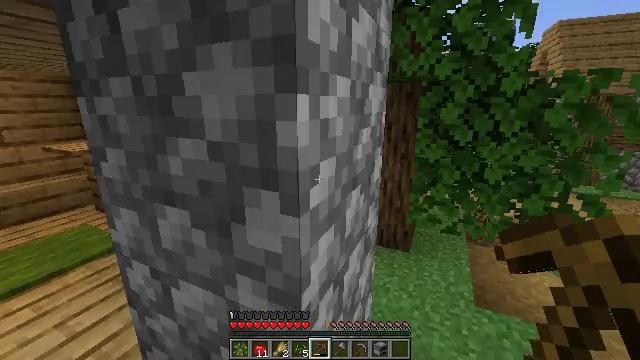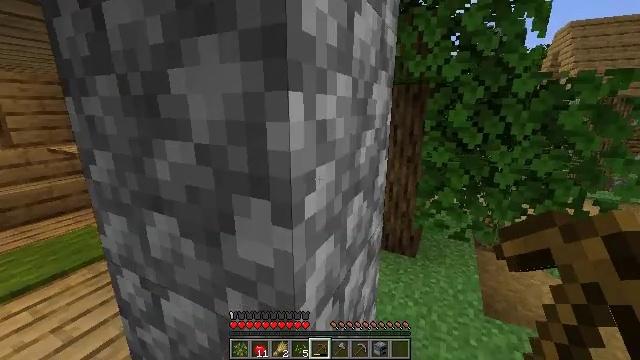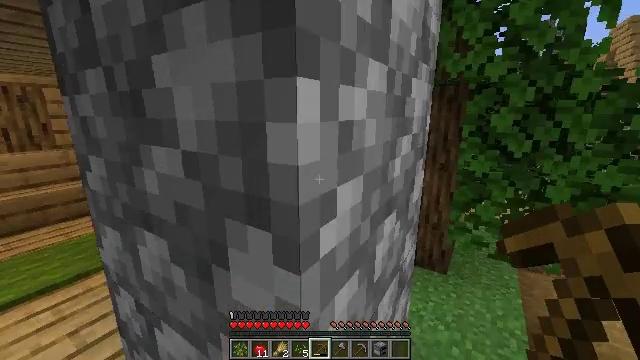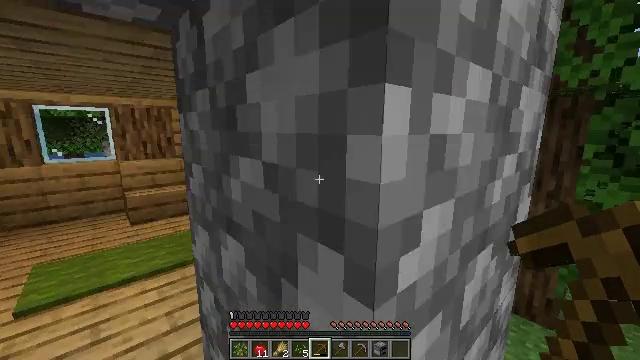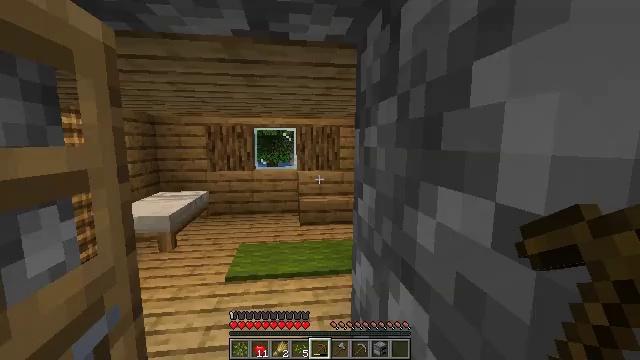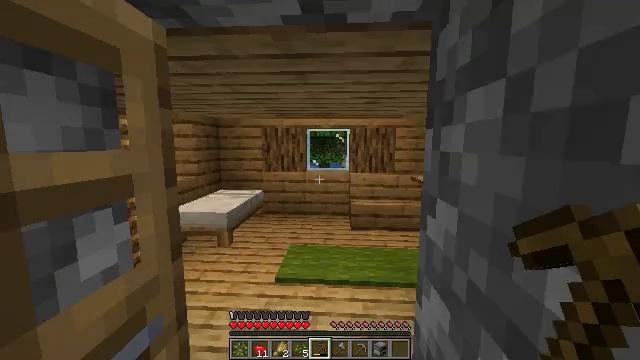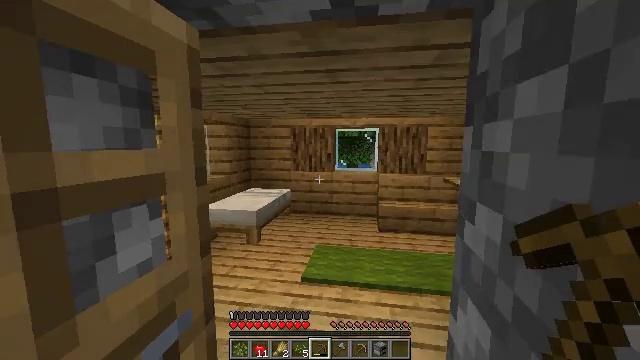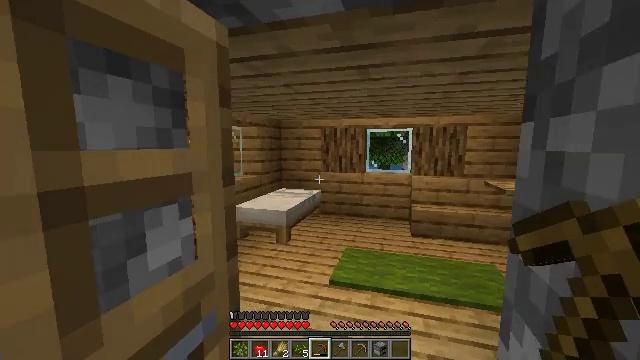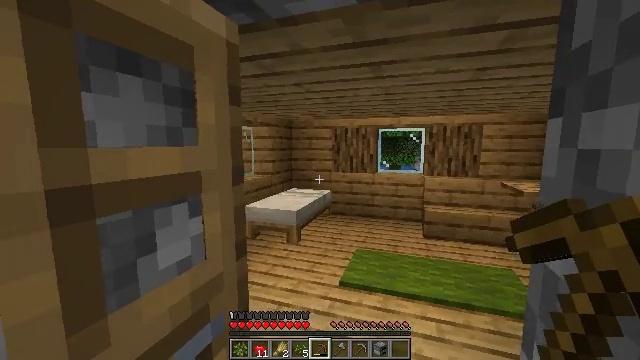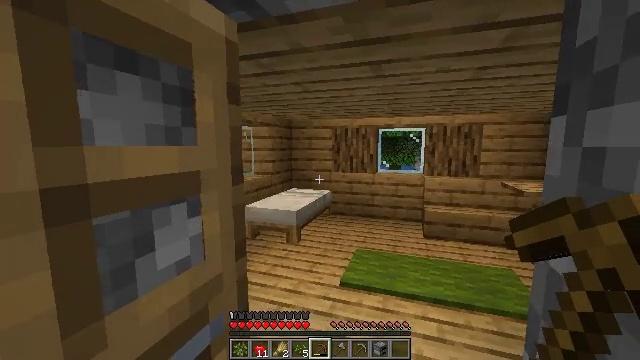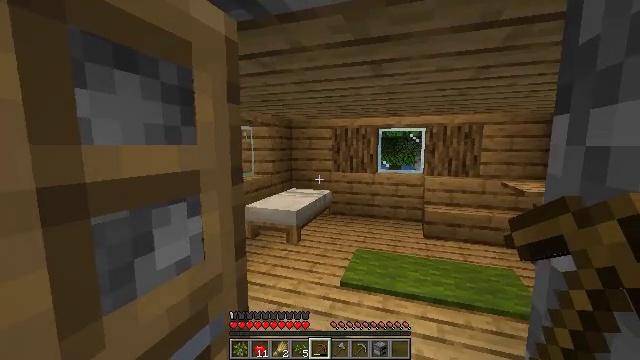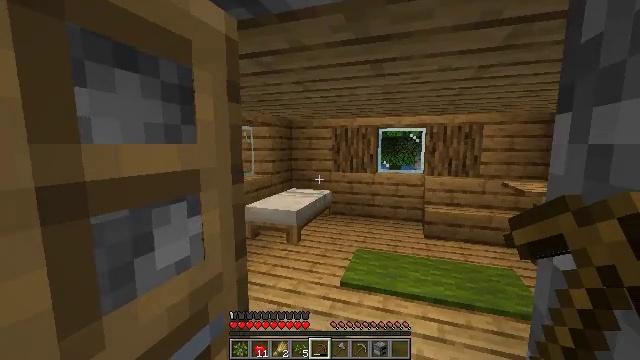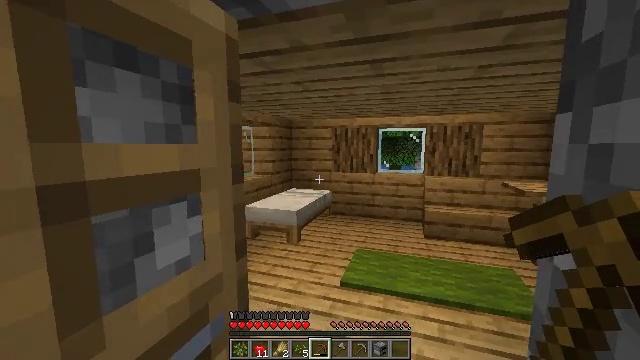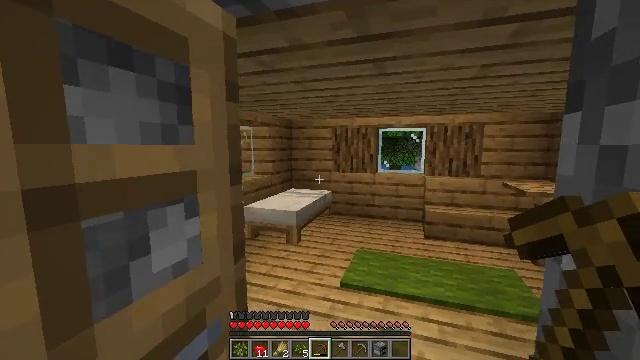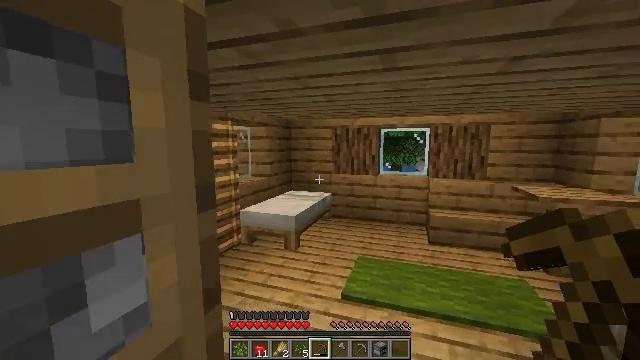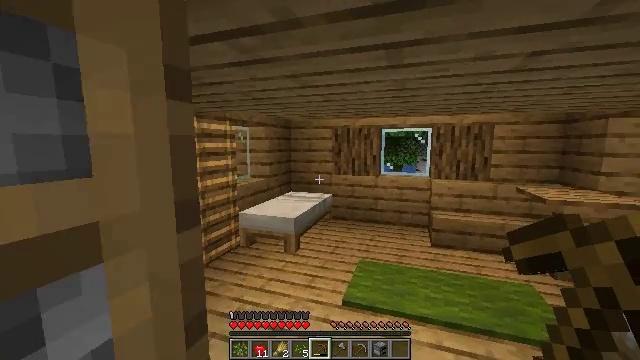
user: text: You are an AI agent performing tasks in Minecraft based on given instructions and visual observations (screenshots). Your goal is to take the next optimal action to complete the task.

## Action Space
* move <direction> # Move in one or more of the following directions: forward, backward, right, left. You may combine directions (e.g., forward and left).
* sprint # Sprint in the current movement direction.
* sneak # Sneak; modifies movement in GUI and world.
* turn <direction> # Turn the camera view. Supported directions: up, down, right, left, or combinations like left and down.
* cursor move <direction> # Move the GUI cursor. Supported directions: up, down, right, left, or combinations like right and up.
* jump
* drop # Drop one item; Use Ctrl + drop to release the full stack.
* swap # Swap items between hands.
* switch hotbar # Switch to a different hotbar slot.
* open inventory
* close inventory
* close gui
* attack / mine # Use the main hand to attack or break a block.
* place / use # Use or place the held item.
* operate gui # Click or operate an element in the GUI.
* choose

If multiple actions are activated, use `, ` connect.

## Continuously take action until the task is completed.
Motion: motion action
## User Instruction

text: Remove the grass path from the ground.
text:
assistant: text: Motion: move forward, turn left
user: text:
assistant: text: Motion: move forward, turn left
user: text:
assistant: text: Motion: move forward, turn left and up
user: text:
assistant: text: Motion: move forward, turn left and up
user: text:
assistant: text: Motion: turn left
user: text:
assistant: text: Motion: turn left
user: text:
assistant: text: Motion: turn left
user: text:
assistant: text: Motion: turn left
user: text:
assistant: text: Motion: no_op
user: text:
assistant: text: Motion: no_op
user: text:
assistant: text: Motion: no_op
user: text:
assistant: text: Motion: no_op
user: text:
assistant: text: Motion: move forward
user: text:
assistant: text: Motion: move forward
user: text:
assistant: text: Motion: move forward
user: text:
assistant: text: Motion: move forward
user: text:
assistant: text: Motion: move forward
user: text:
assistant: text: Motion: move forward
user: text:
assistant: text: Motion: move forward, turn left and down
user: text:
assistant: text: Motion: move forward, turn left and down
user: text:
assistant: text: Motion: move forward, turn left and down
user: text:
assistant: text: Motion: move forward, turn down
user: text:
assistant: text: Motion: move forward, turn down
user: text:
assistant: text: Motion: move forward, turn left and down
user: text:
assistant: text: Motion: move forward, turn down
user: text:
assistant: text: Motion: move forward
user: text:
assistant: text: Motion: move forward
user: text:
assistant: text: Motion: move forward, turn down
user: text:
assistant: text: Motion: move forward, turn left
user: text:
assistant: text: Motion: turn left and down